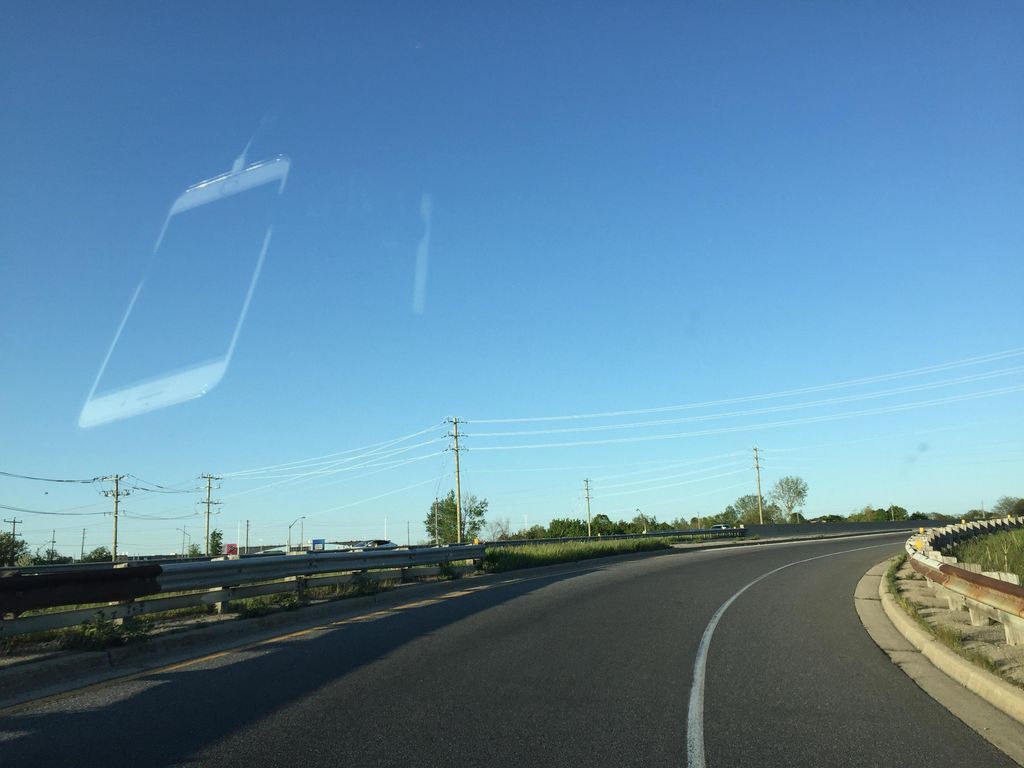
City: kitchener-waterloo